Aerial crown-view tile of a tropical tree (Barro Colorado Island, Panama), acquired 20250715:
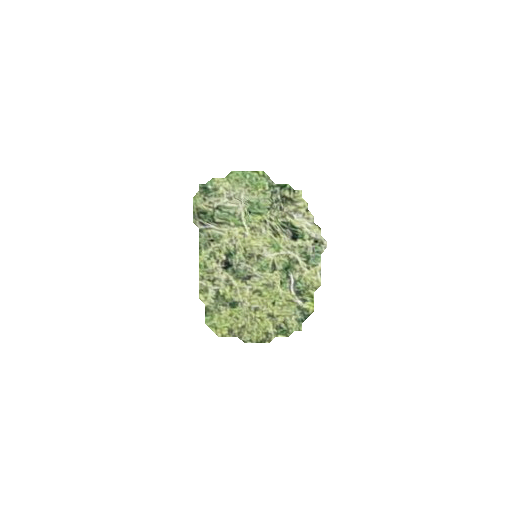
Species: Luehea seemannii
GBIF accepted scientific name: Luehea seemannii
Crown area: 26.354 m²